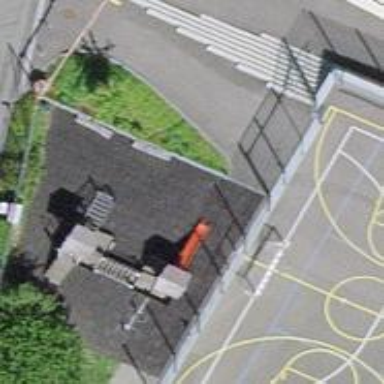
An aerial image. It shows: Playground area for leisure activities on the land.